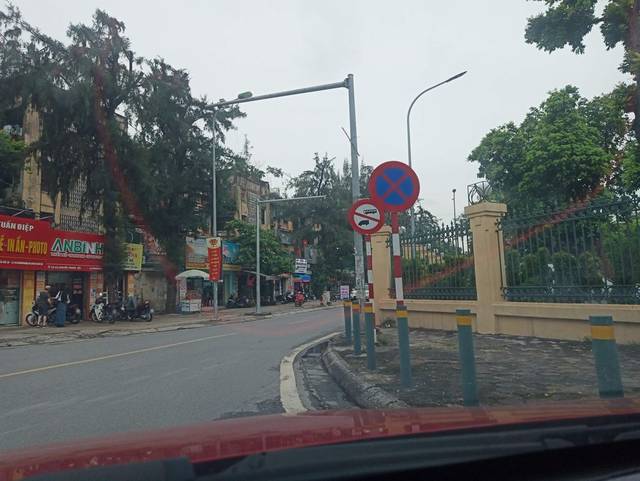
Region: Vietnam
Coordinates: 21.046, 105.79